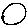
Label: circle